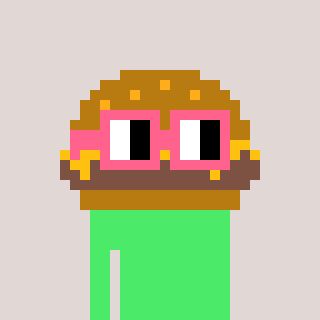
a pixel art character with square pink glasses, a burger-shaped head and a teal-colored body on a warm background